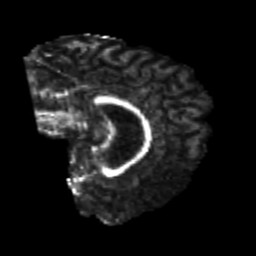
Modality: FA
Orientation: sagittal
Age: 23
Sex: male
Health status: healthy
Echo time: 0.074 s